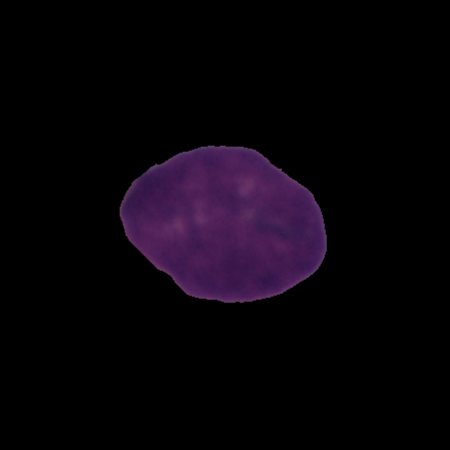
Label: cancer